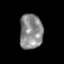
Tissue: skin
Cell type: Epithelial cells
Senescence score: 0.2748
Nuclear area (px): 785
Mean DAPI intensity: 139.22